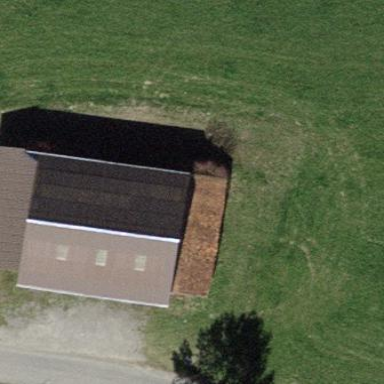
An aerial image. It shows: Farm auxiliary building with gabled roof.